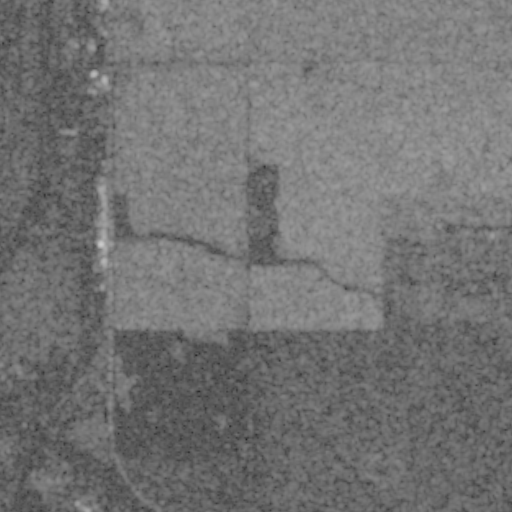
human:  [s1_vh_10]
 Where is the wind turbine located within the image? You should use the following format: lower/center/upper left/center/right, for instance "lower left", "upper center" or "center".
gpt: The wind turbine is located in the center right of the image.
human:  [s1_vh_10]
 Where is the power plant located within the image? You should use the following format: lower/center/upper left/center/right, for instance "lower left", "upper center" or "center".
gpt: There is no power plant in the image.

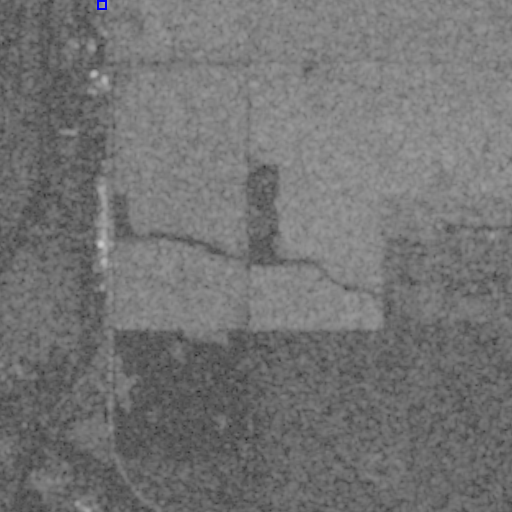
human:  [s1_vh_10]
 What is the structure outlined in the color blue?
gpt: The structure outlined in blue is a building.
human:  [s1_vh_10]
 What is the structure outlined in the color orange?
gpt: There is no orange outline.